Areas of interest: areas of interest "Yinxu Palace & Temple Historic Site"
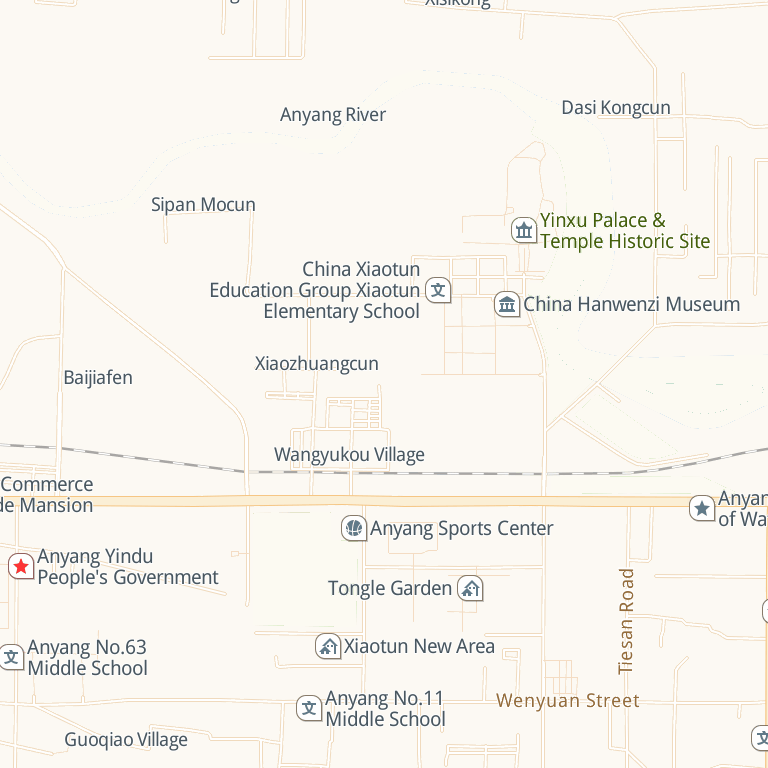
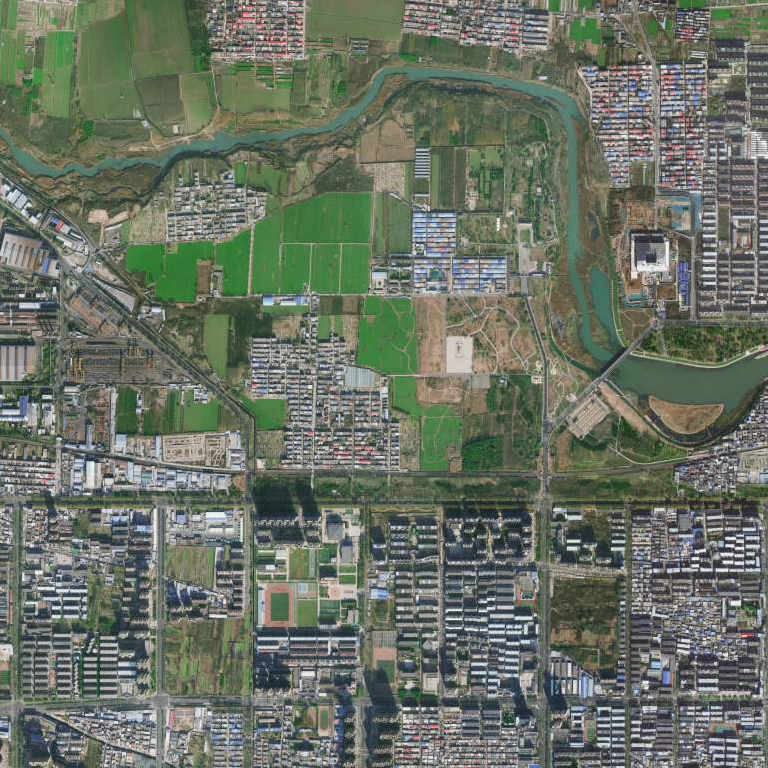